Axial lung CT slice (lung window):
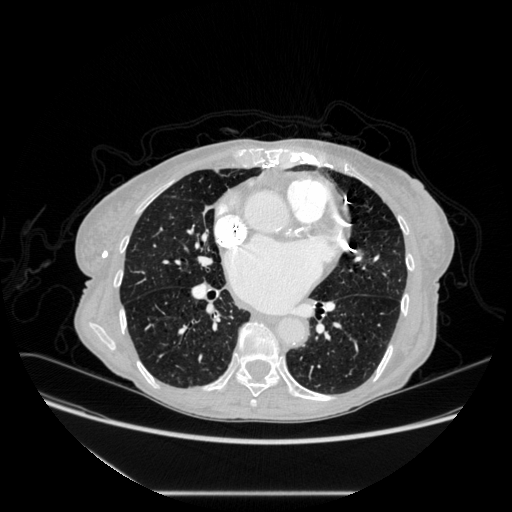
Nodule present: no